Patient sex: M
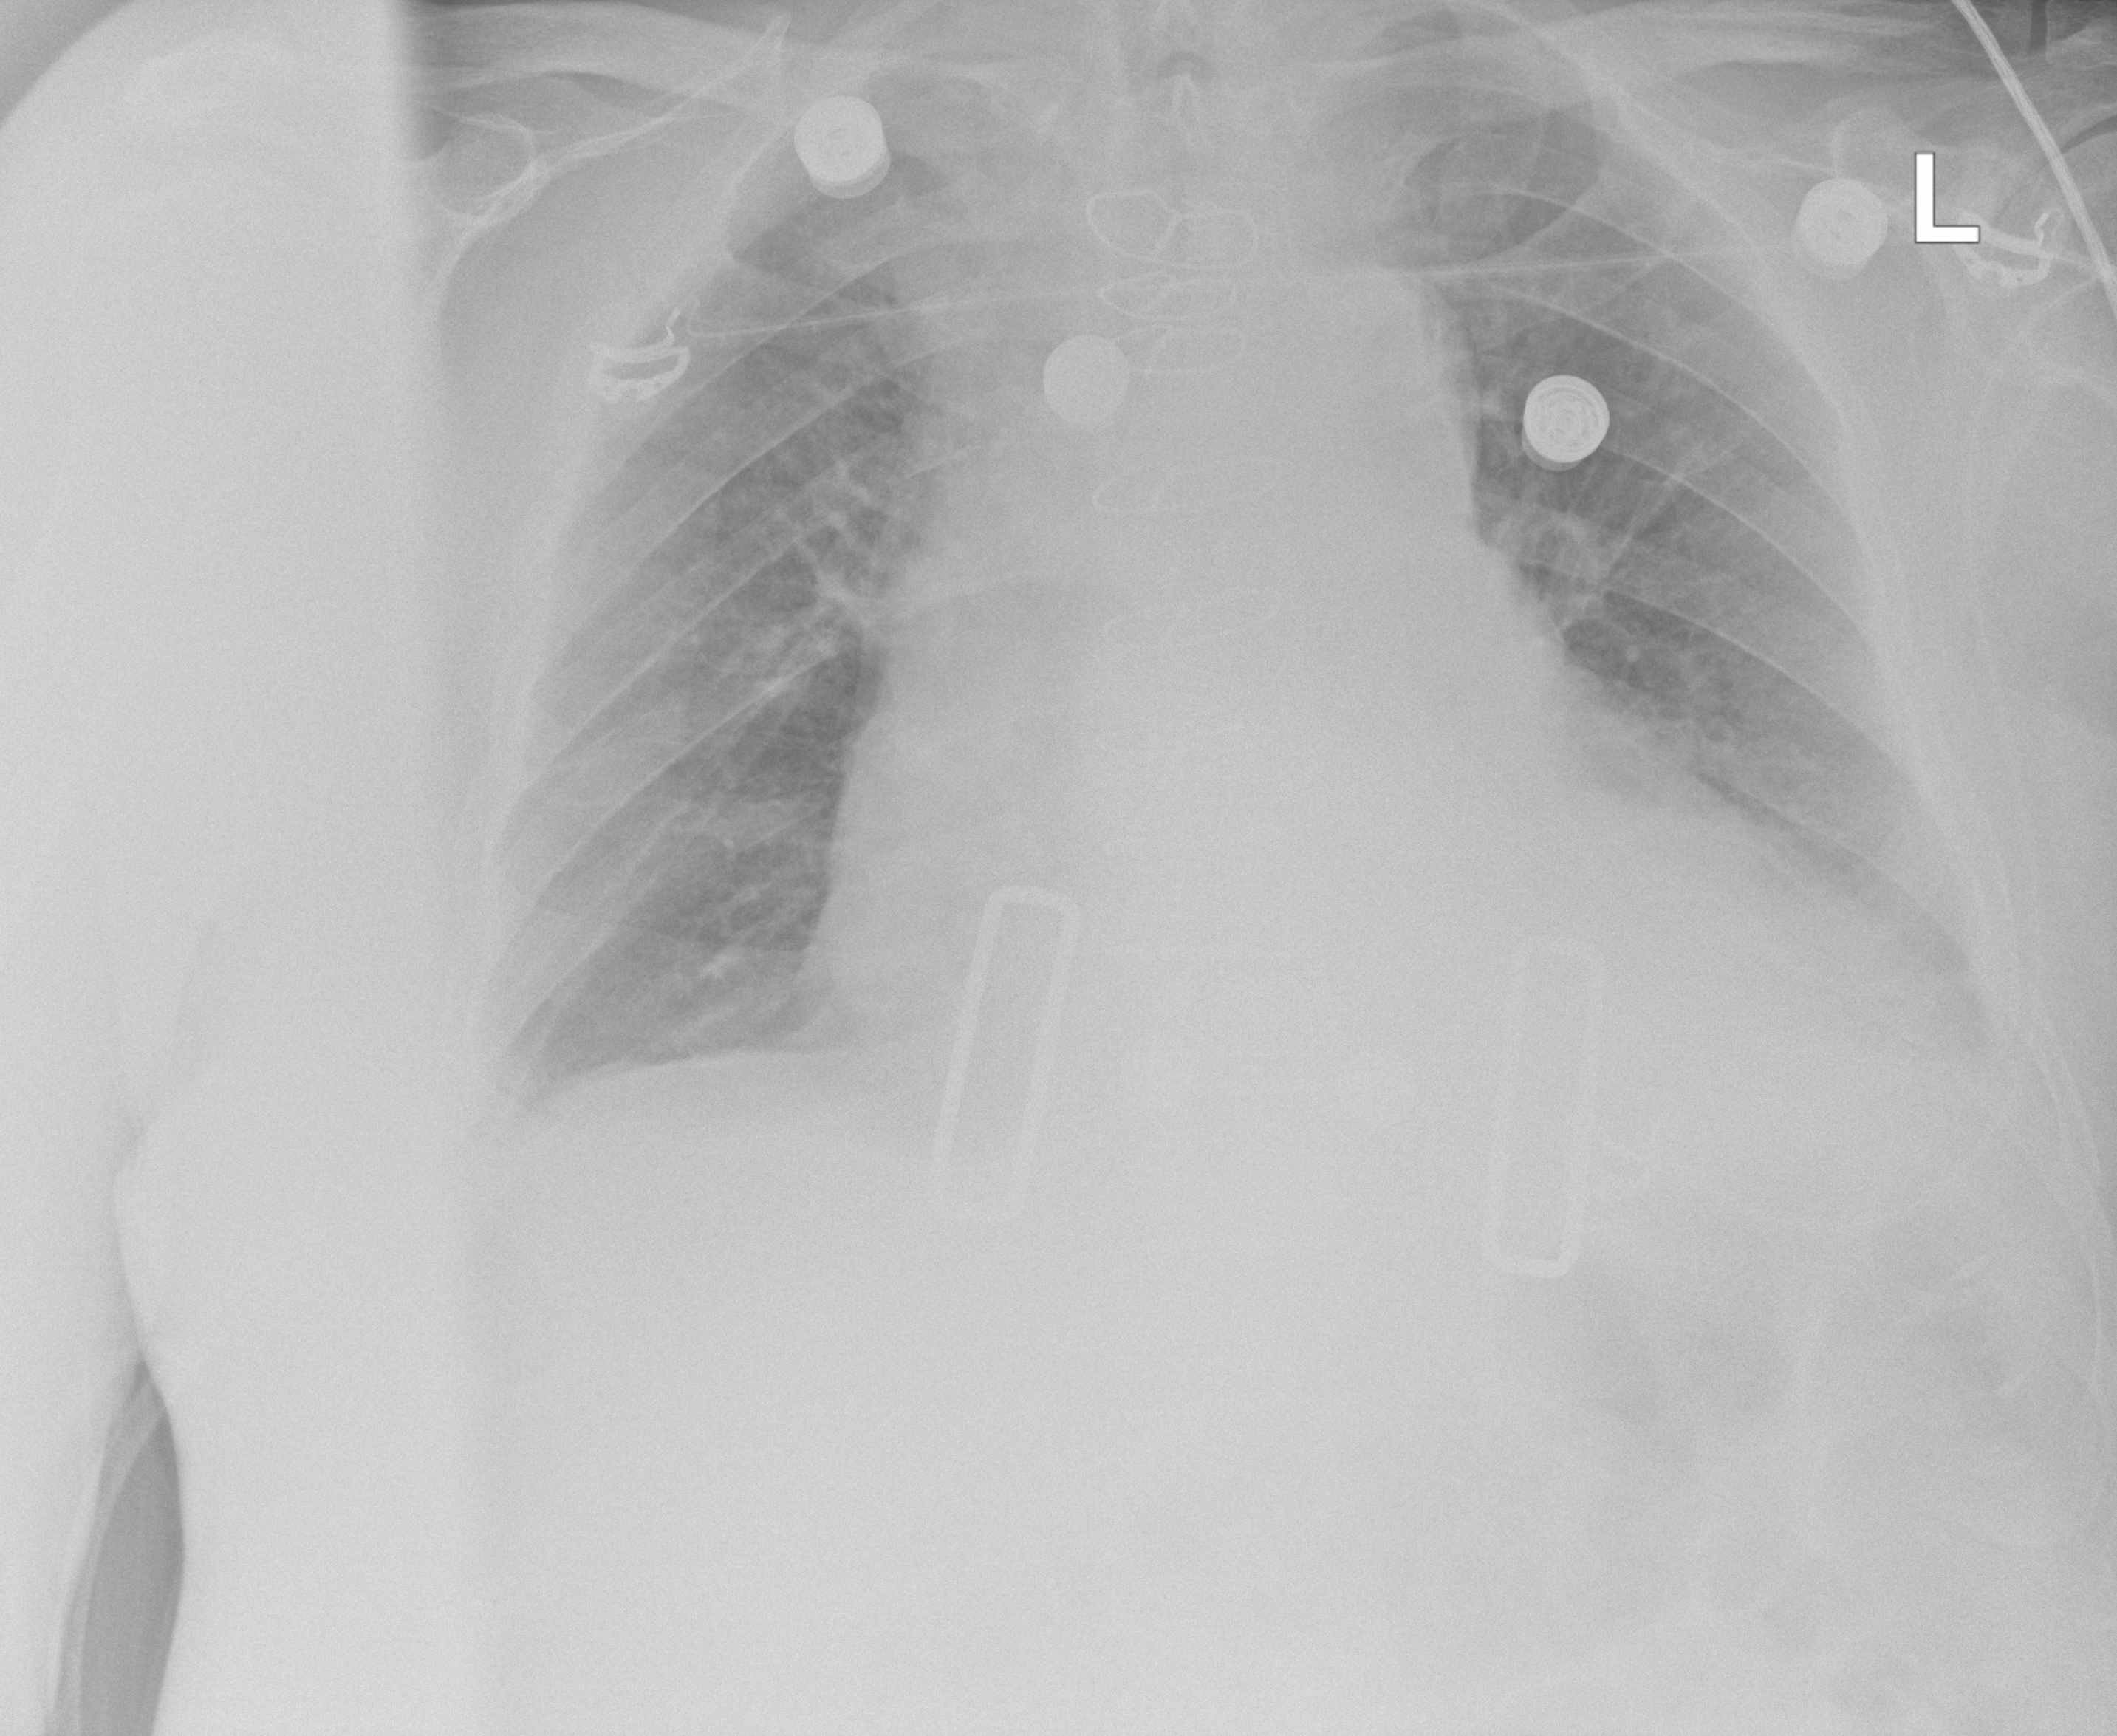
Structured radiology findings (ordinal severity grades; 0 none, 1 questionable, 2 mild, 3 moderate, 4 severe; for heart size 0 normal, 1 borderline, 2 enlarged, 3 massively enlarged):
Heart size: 2
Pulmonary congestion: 0
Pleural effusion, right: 2
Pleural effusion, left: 2
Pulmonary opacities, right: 2
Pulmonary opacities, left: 0
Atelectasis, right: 2
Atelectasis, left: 2